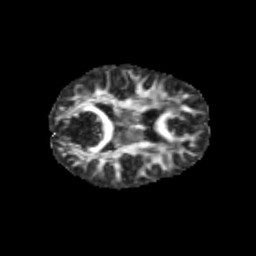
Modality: FA
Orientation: axial
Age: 11
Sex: female
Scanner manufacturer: siemens
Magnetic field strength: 3 T
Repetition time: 3.8 s
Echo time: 0.07 s